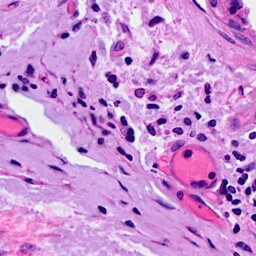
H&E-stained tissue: Breast